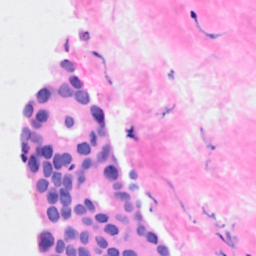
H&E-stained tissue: Breast